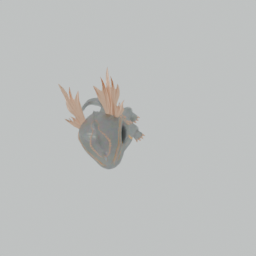
Label: animals